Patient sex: M
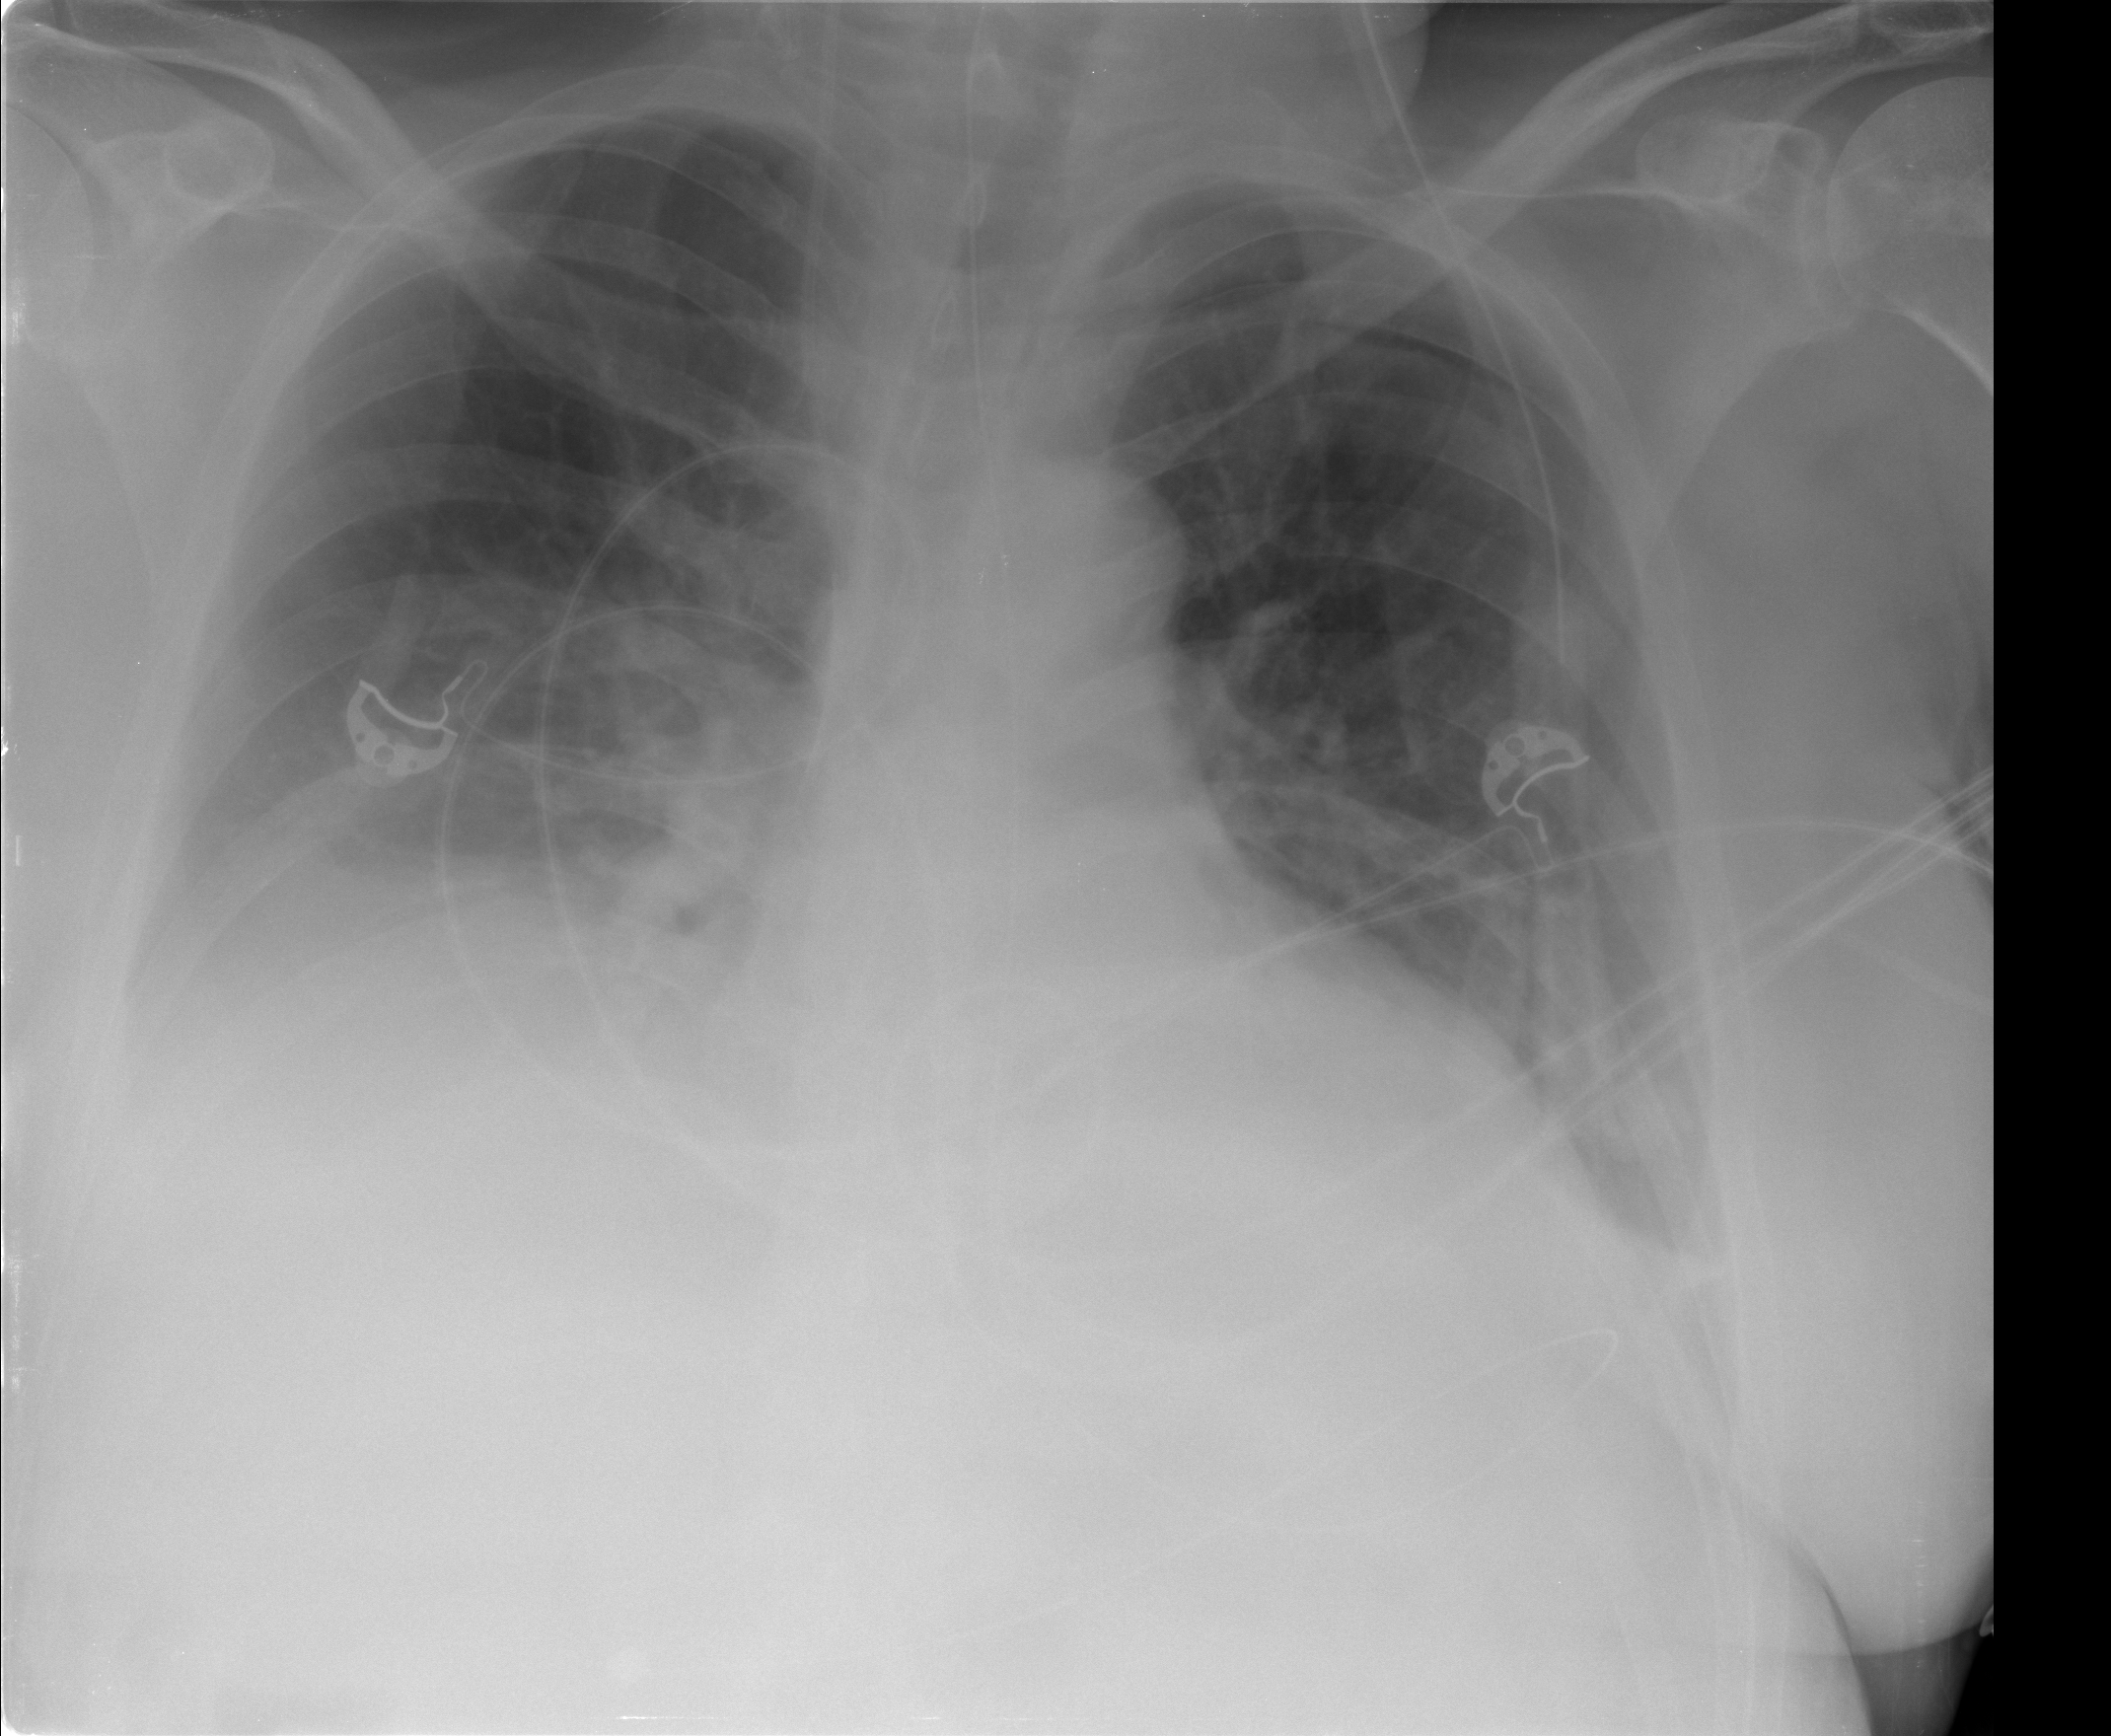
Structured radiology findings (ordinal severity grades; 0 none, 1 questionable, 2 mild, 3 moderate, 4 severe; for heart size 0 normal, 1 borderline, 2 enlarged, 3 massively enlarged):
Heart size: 2
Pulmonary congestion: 2
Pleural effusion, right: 2
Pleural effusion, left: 2
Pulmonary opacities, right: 2
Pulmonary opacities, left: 0
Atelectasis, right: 2
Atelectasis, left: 2